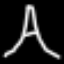
Label: The Eiffel Tower